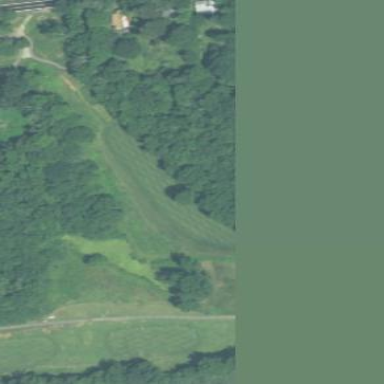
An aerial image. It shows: Rough area on grassy golf course.